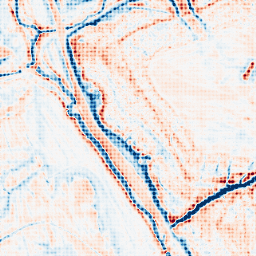
Category: edge_preserving
Decomposition family: guided
Decomposition parameters: radius: 4
eps: 0.1
Upsampling method: sinc_blackman
Upsampling parameters: scale: 4
kernel_size: 4
Upsampling scale: 4